Question: The following code works fine:
'''
library(ggmap)
mp2 <- ggmap::get_map(location="South America", zoom = 4, source="google")
ggmap(mp2) +
geom_point(aes(c(-60), c(-1)), size=15) # plot one single point on map
'''
generating this:

Though the following won't behave as expected for some reason:
'''
ggmap(mp2) +
geom_point(aes(c(-60, -65, -62), c(-1, -5, -10)))
'''
giving me the following error:
'''
Error in data.frame(x = c(-60, -65, -62), y = c(-1, -5, -10), PANEL = c(1L, :
arguments imply differing number of rows: 3, 4
'''
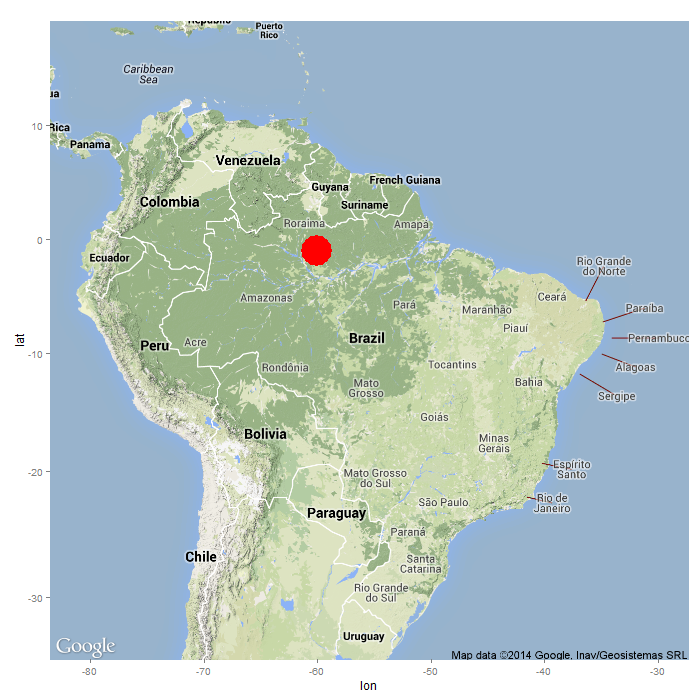
Answer: this should work
'''
df <- data.frame(lon=c(-60, -65, -62), lat = c(-1, -5, -10))
ggmap(mp2) +
geom_point(aes(x = lon, y = lat), size = 10, data = df)
'''